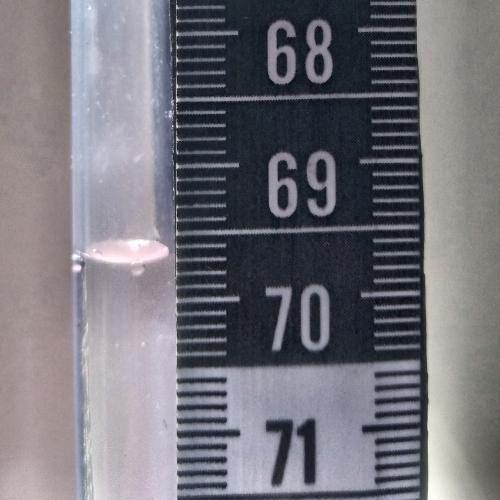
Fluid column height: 69.6 cm